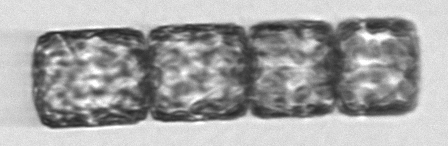
Label: Lauderia_annulata